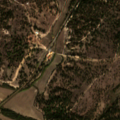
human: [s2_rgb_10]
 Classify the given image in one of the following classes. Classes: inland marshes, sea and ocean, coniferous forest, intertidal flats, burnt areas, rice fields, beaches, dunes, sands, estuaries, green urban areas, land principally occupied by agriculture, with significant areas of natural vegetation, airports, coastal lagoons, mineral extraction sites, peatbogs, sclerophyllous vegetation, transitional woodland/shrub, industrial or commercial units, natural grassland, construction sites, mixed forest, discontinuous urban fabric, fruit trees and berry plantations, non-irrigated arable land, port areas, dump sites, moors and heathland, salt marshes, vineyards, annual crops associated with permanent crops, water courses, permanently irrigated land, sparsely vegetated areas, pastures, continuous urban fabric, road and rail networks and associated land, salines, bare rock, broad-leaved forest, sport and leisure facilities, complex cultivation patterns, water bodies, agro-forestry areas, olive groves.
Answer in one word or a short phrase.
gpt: non-irrigated arable land, agro-forestry areas, broad-leaved forest